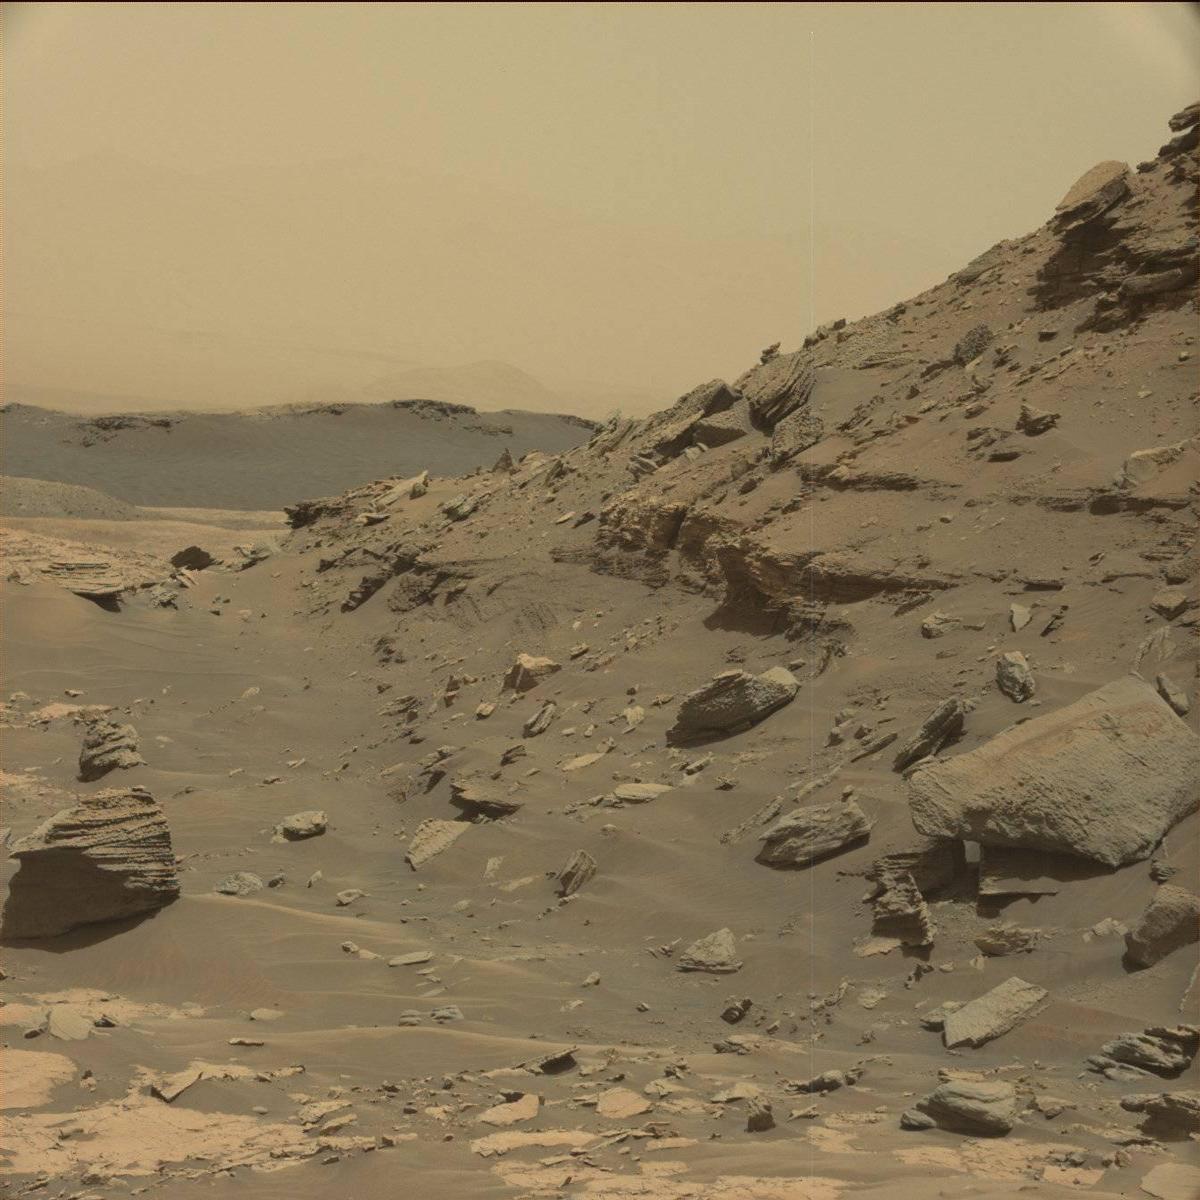
Terrain classes present: Bedrock, Ridge, Rock, Sand / Soil, Sky